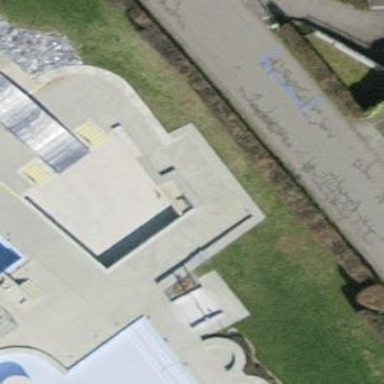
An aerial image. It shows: Outdoor swimming pool in leisure land.